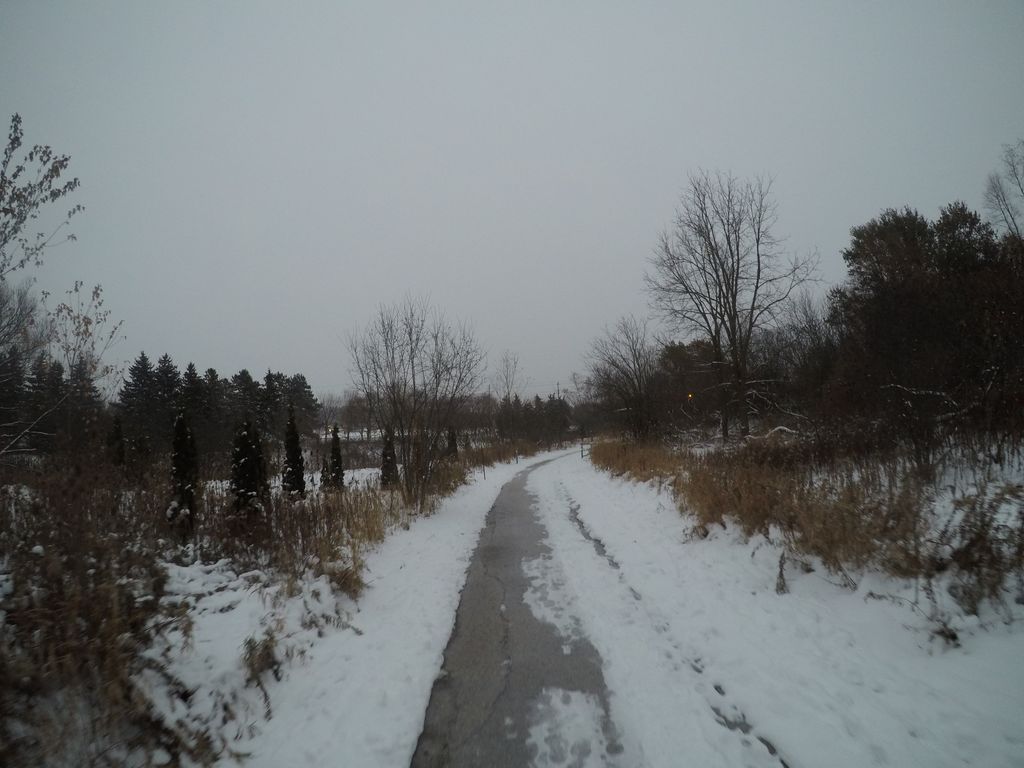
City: kitchener-waterloo